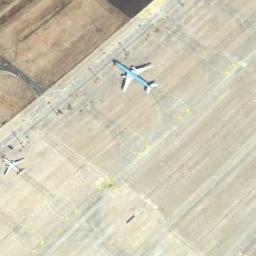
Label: airplane